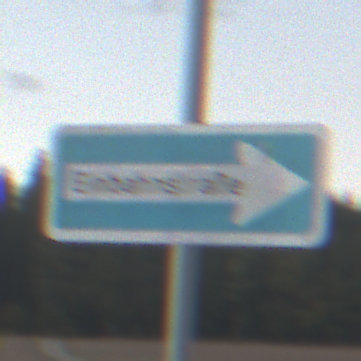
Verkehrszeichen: EinbahnstrasseRechtsweisend
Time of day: SunriseSunset
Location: Outdoor (Nature)
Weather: PartlyCloudy
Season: NotSpecified
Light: Natural